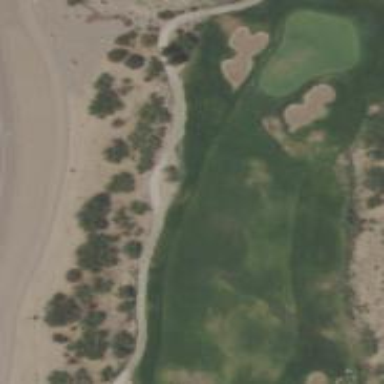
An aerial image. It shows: Golf cartpath that is also road path.